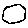
Label: hexagon